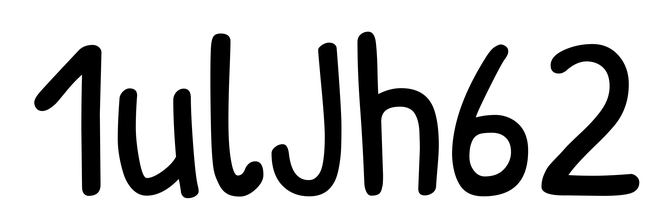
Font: PatrickHand-Regular